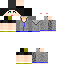
A male human skin with medium skin, wearing brown long hair dressed in a blue hoodie and black pants, featuring a closed mouth.